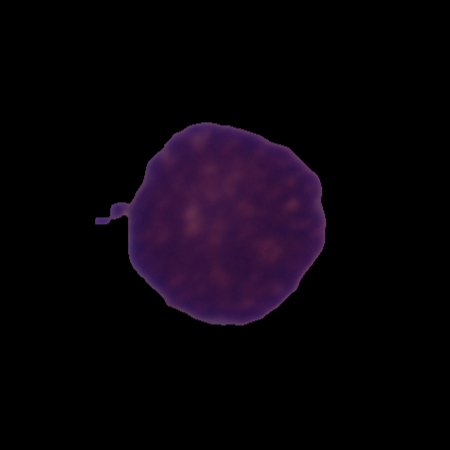
Label: cancer